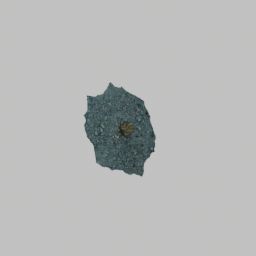
Label: nature